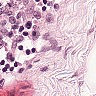
Metastatic tissue present: no